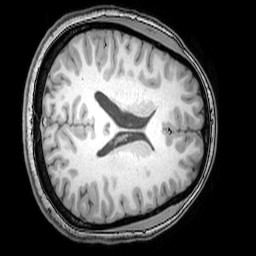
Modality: T1w
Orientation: axial
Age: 26
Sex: female
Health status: healthy
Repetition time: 0.081 s
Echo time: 0.037 s